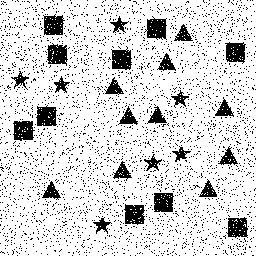
Squares: 10
Triangles: 10
Stars: 7
Total shapes: 27